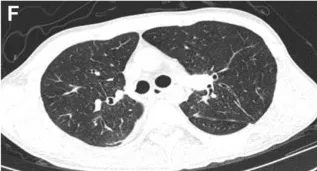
(E, F) Post-lung transplantation CT shows normality and without fibrosis.
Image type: radiology (ct)